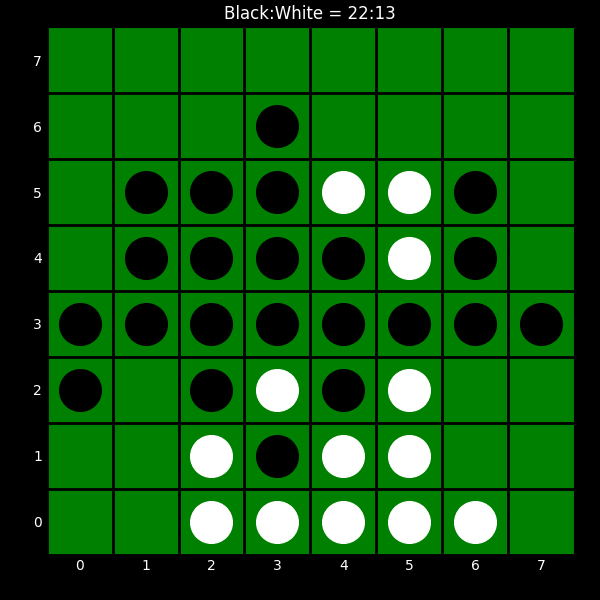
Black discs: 22
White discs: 13